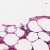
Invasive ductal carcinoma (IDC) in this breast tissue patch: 0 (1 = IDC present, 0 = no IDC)